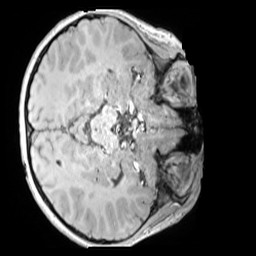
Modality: MP2RAGE
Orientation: axial
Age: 9
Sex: male
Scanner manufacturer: siemens
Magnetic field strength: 3 T
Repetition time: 4 s
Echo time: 0.00303 s